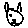
Label: cat